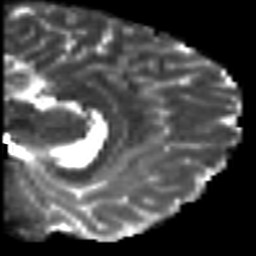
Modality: T2w
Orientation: sagittal
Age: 18
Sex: male
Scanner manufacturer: siemens
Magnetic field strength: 3 T
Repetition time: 7 s
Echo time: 0.0926 s